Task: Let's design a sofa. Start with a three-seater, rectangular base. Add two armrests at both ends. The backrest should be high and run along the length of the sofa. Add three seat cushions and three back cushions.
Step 239:
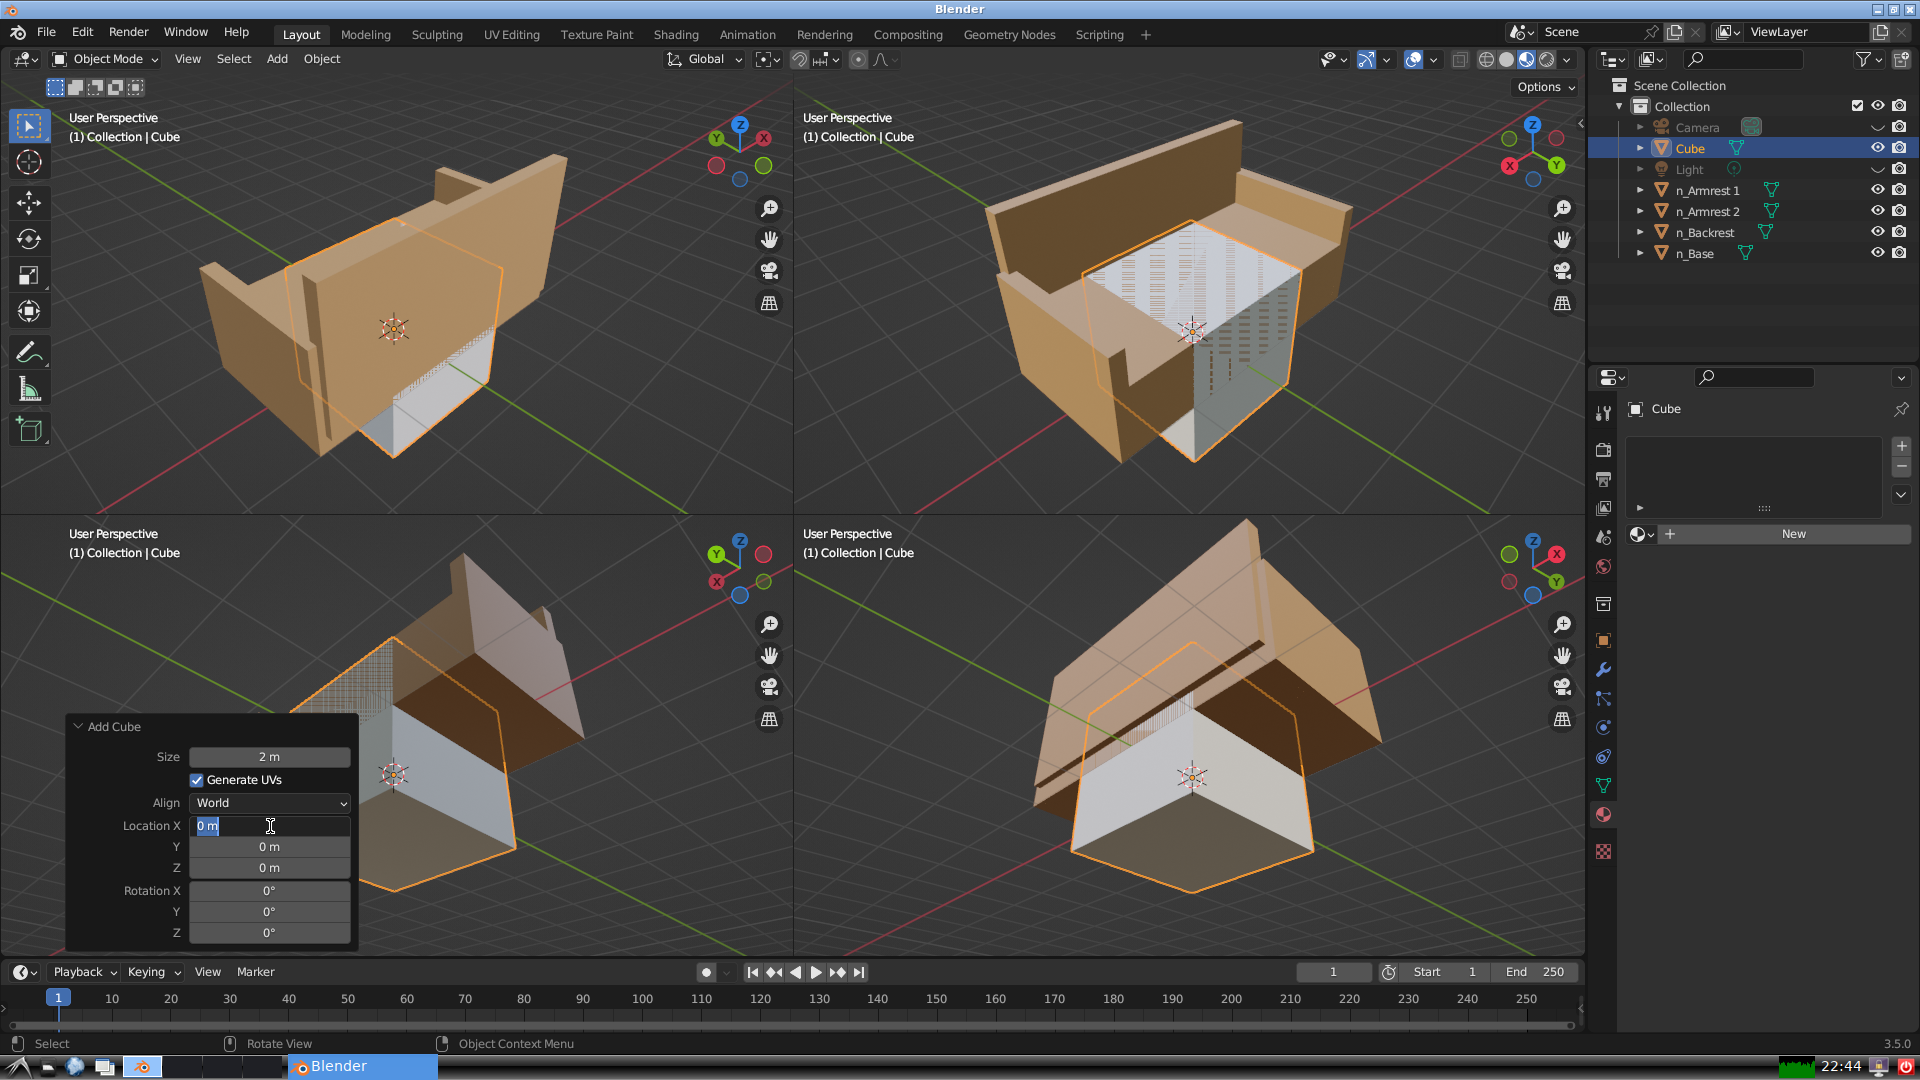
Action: input_text: -1.5